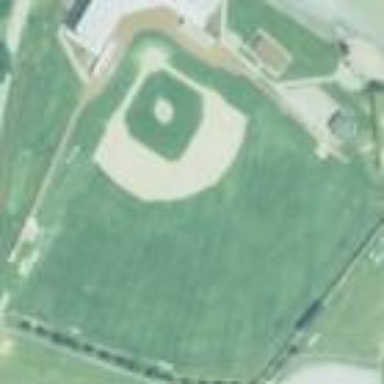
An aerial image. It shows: Baseball pitch for leisure land activities.